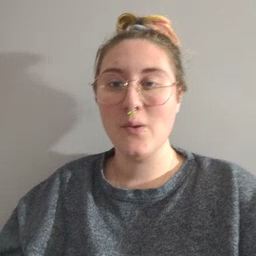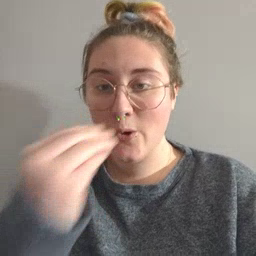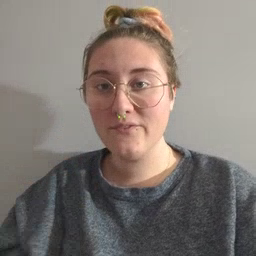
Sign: wolf